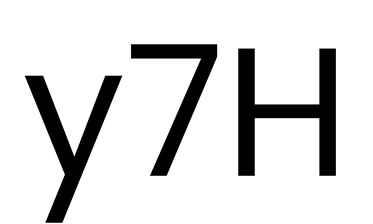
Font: Poppins-Regular